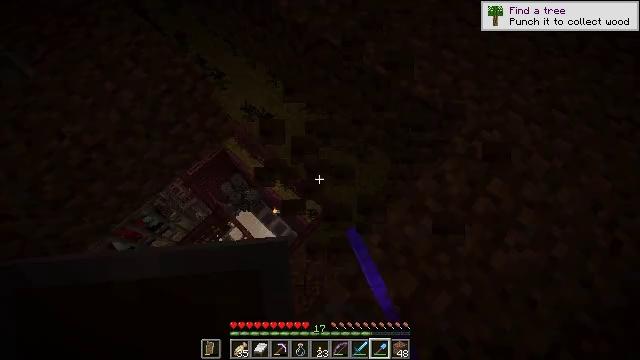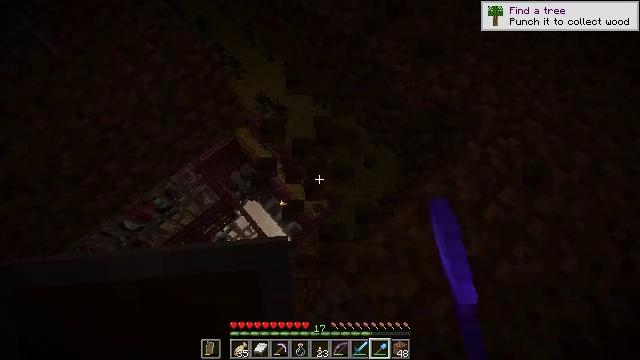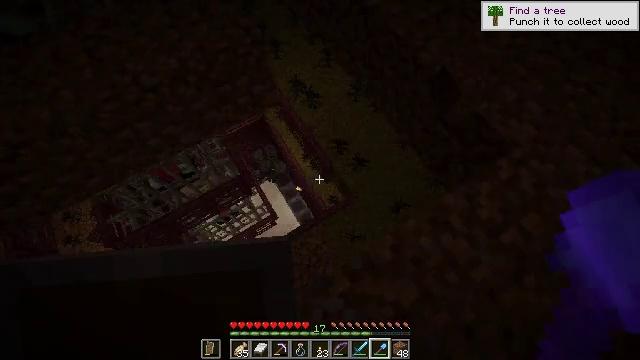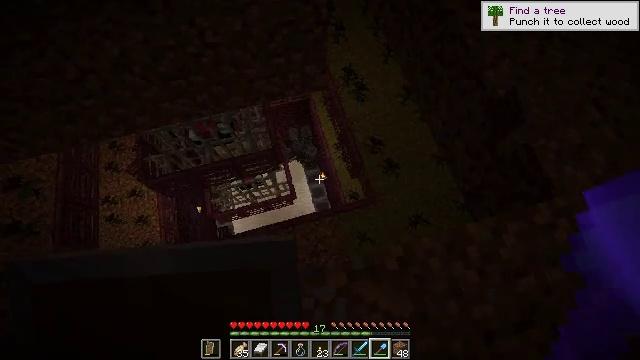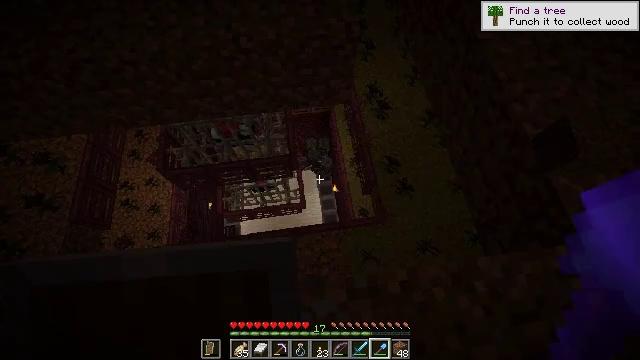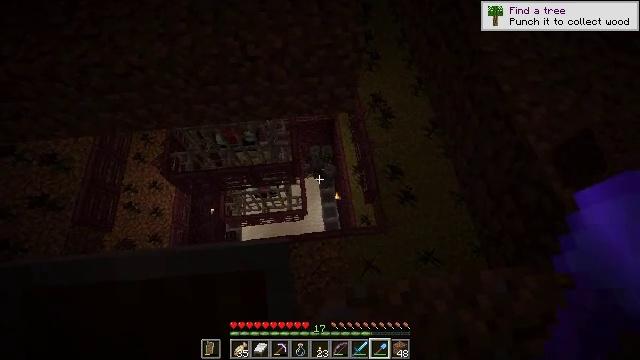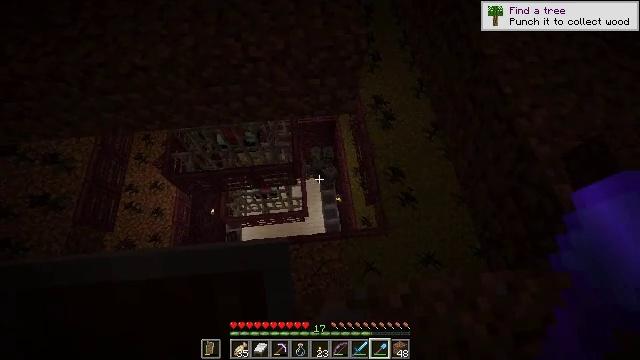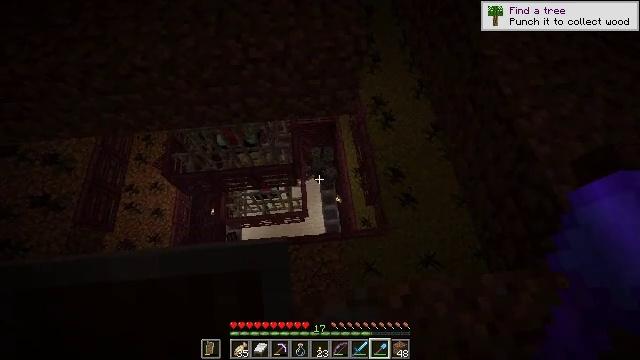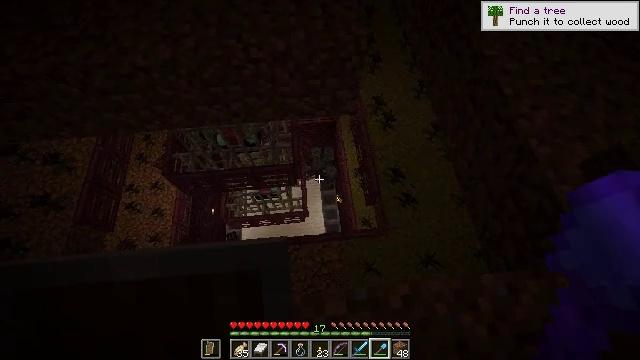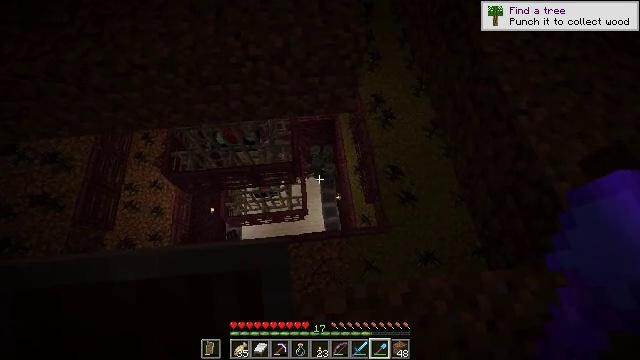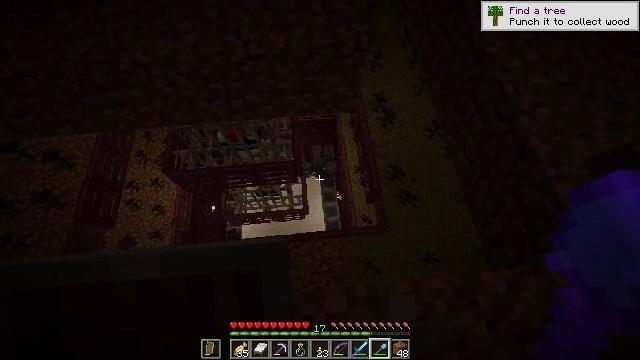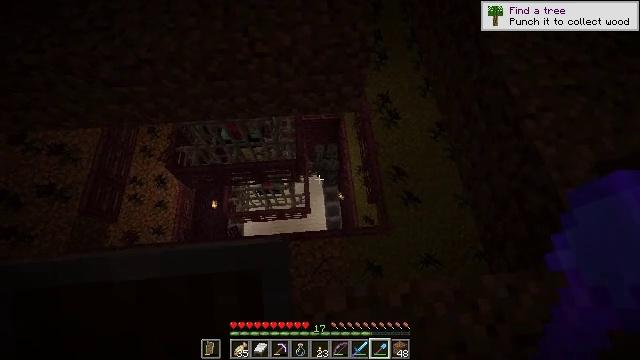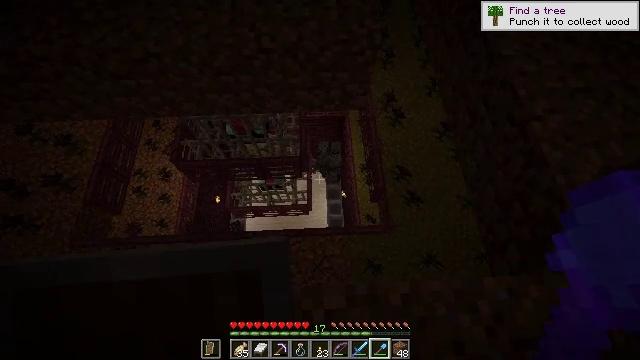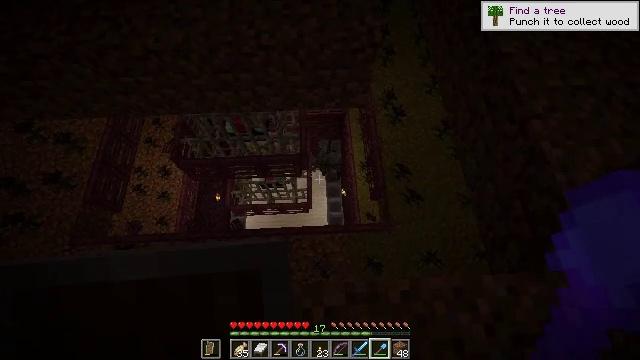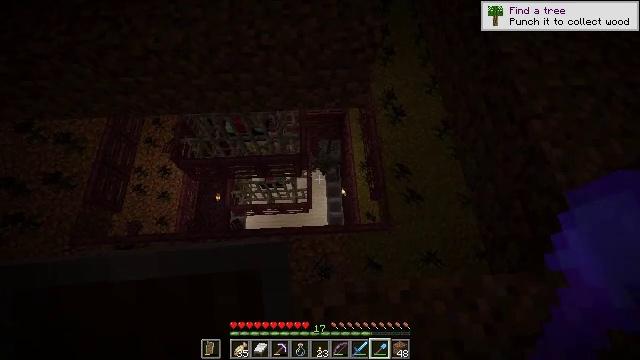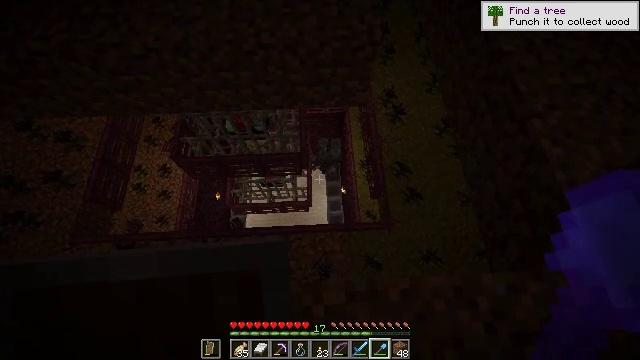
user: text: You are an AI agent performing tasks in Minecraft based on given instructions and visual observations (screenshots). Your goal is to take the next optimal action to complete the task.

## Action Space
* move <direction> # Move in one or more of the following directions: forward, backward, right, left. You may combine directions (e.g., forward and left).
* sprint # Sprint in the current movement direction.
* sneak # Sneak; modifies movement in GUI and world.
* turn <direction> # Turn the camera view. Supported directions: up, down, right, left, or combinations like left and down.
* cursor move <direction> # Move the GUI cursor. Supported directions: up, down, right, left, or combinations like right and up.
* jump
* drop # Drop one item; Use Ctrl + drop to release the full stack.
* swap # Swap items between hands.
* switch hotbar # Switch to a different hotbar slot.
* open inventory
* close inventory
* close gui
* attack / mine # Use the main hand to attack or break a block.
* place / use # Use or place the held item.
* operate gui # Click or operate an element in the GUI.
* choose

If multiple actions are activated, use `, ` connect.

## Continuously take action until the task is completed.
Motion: motion action
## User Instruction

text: Mine nether brick slab.
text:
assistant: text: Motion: turn left and down
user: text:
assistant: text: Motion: turn left and down
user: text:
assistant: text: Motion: turn left and down
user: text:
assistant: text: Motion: turn left and up
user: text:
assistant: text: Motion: turn left and up
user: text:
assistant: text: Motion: no_op
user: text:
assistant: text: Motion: no_op
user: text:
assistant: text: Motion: no_op
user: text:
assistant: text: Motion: no_op
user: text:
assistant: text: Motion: no_op
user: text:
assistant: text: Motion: turn left
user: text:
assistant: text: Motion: turn left
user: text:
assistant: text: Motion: no_op
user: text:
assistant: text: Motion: no_op
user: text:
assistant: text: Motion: no_op
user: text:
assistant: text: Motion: no_op
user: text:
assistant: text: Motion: no_op
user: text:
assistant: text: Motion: no_op
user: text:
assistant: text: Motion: turn left
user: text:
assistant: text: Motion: turn left and up
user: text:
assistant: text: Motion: no_op
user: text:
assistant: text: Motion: turn right
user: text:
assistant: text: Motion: turn right
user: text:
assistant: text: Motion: turn down
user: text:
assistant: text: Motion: no_op
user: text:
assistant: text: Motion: no_op
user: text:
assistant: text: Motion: no_op
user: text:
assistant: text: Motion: no_op
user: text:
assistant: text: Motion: no_op
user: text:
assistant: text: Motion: no_op